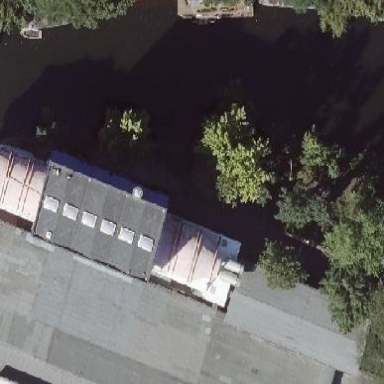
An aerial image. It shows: Part of building with pink color.